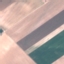
Label: AnnualCrop